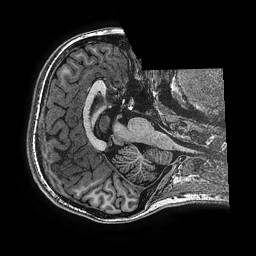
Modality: T1w
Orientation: axial
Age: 17
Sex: female
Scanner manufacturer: ge
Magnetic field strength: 3 T
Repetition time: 0.00766 s
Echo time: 0.003476 s